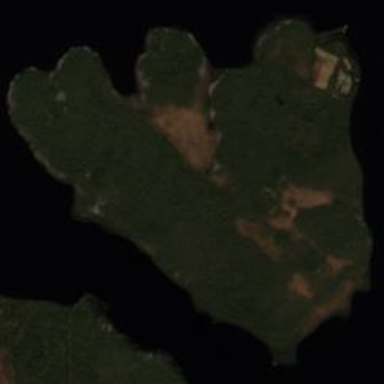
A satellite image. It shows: Image showing island.